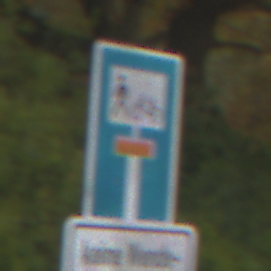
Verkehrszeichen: SackgasseRadverkehrFussgaengerDurchlaessig
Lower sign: HinweisGeaenderteVorfahrtVerkehrsfuehrungVerkehrsregelung3
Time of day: Midday
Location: Outdoor (Nature)
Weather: Overcast
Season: Autumn
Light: Natural